Question: i try to add checked in my checkbox if value in checkbox is same with value from database :
'''
My database :
Column = skin_type
Value = Normal, Dry, Oily
My Default html checkbox :
<input type="checkbox" name="skin_type[]" value="Normal">Normal &nbsp;
<input type="checkbox" name="skin_type[]" value="Dry">Dry &nbsp;
<input type="checkbox" name="skin_type[]" value="Oily">Oily &nbsp;
<input type="checkbox" name="skin_type[]" value="Combination">Combination &nbsp;
<input type="checkbox" name="skin_type[]" value="Sensitive">Sensitive
'''
so if value is 'Normal, Dry, Oily' checkbox with this value will checked , example like below

Below is my current php script () :
'''
<?php
$query_skin_type = mysql_query("SELECT skin_type FROM 'customers' WHERE customers_id='".$_GET['cID']."'");
while($info = mysql_fetch_array($query_skin_type)) {
$skin_type = explode(", ", $info['skin_type']);
foreach ($skin_type as $value) {
$value.'<br>';
}
}
?>
'''
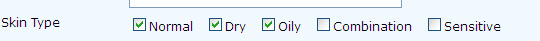
Answer: You can just write a little function to check against your $skin_type array. For example:
'''
$skin_type = explode(", ", $info['skin_type']);
function isChecked($val, $arr){
if(in_array($val, $arr)){
echo 'checked';
}
}
<input type="checkbox" name="skin_type[]" value="Normal" checked="<?php isChecked('Normal', $skin_type); ?>">Normal &nbsp;
//etc...
'''
Please note that I would go about generating the markup in an entirely different way, but this will suffice without any refactoring.